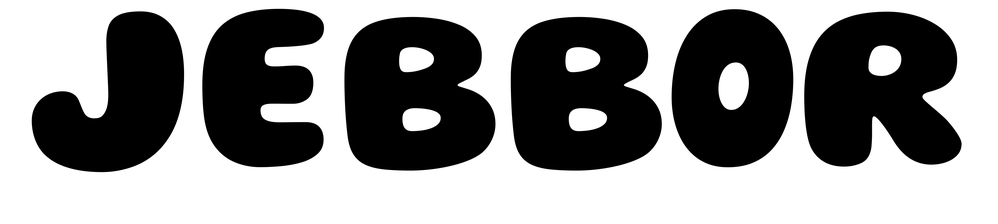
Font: Gluten_ExtraBold